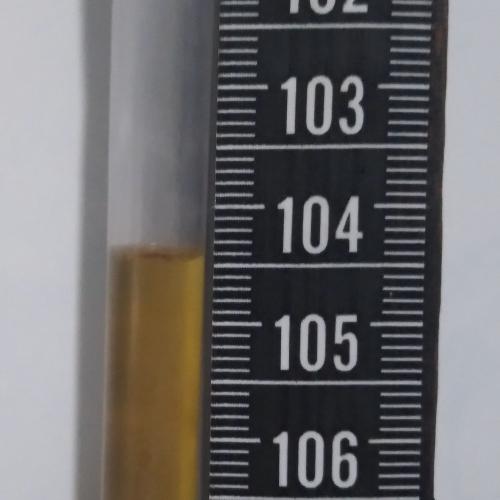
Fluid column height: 104.4 cm